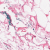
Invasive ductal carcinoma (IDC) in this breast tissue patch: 0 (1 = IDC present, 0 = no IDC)